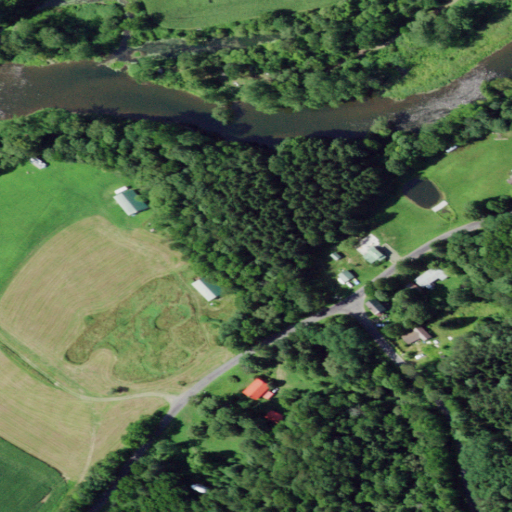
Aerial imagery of valley in New York named Fuller Hollow containing deciduous forest, mixed forest, open development, pasture, woody wetlands, low intensity development, open water, herbaceous wetlands, and cultivated crops